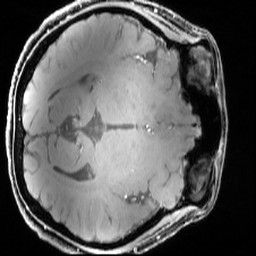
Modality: T1w
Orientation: axial
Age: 28
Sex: female
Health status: healthy
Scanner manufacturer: siemens
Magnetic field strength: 7 T
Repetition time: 4.3 s
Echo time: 0.00227 s